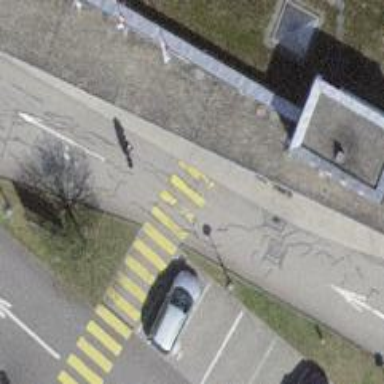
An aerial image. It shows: Uncontrolled zebra crossing on the road.